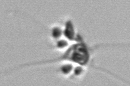
Label: Chaetoceros_didymus_TAG_external_flagellate